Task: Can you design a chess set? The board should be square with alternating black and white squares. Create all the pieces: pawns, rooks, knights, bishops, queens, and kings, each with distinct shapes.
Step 5261:
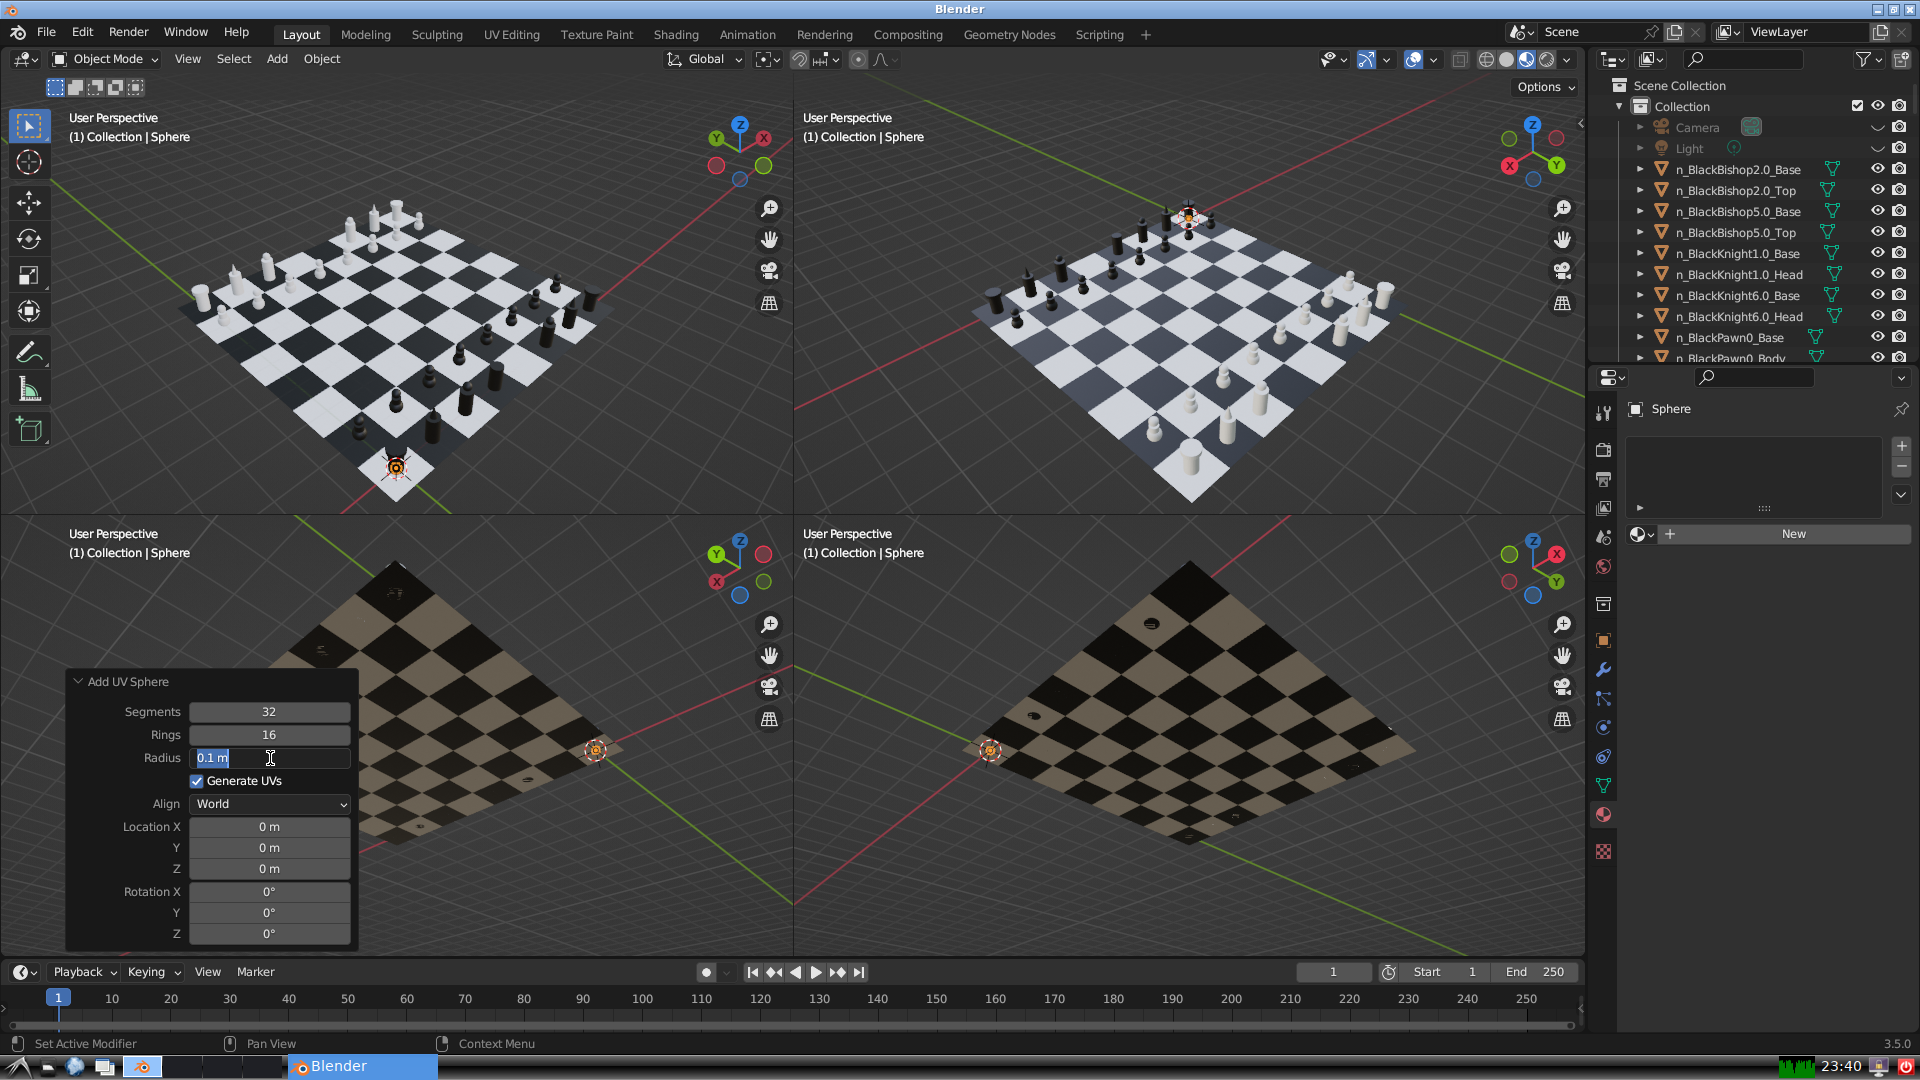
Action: input_text: 0.15